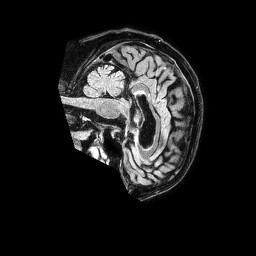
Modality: FLAIR
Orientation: sagittal
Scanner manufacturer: philips
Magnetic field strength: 1.5 T
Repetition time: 4.8 s
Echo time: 0.3 s